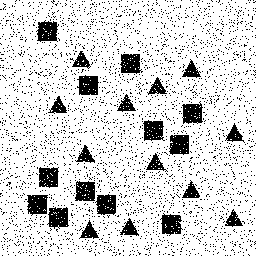
Squares: 12
Triangles: 12
Stars: 0
Total shapes: 24